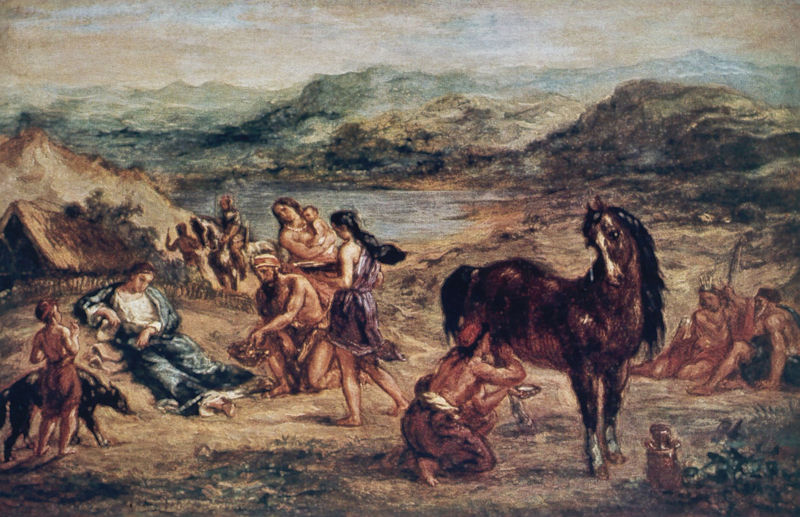
Titel: Ovid bei den Skythen im Exil
Künstler: Eugène Delacroix
Standort: Bern
Institution: (Privatbesitz)
Schlagwörter: berg, blau, gestein, gruppe, himmel, kopf, mann, nackt, schatten, wasser, weiß, wolken, aquarell, frauen, grün, landschaft, menschen, mädchen, ocker, see, sitzen, ufer, braun, frau, hut, kleid, licht, männer, rücken, stroh, szene, gras, gürtel, haus, hund, rot, tier, tiere, tuch, wiese, zaun, beige, leute, hose, mütze, bibel, mensch, stehen, stirnband, erde, horizont, hügel, natur, stamm, hütte, gewand, haare, sitzend, familie, kind, mutter, blässe, krone, rosa, genre, kinder, pferd, reiter, garten, vase, federbusch, hufe, mähne, taille, füße, küste, ruhe, liegen, ruhen, berge, fels, gebirge, wüste, bergkette, lila, violett, rast, romantik, könig, junge, bucht, flucht, antike, knabe, krank, zigeuner, strohdach, orient, draußen, milch, knien, hügelig, antik, hilfe, krieger, stute, gedeckte farben, verblauung, königin, melken, eimer, heilung, indien, turban, biblisch, phantasie, familien, rasten, bergsee, zelt, hügelkette, lager, speisung, häuptling, erfrischung, schmied, indianer, schalfen, wilde, missionar, fremde, kratersee, eingeborene, stutenmilch, zweichnerisch, pferd menschen, see berge, pferdemilch